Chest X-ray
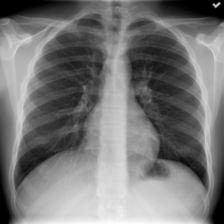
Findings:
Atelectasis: negative
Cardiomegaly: negative
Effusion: negative
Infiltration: negative
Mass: negative
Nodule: negative
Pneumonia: negative
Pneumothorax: negative
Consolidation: negative
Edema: negative
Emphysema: negative
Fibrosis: negative
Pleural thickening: negative
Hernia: negative